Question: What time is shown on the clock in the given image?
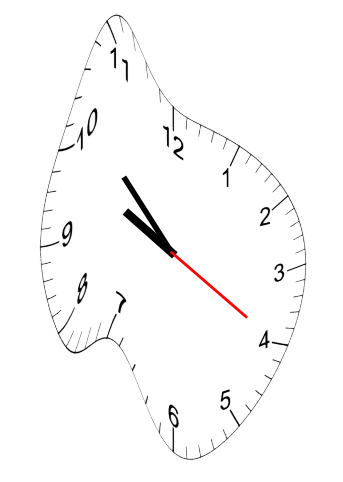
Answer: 09:52:20